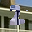
Label: 2